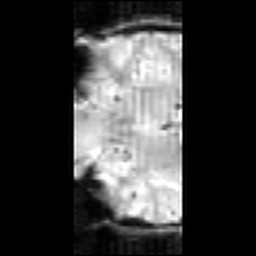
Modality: inplaneT2
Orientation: coronal
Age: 23
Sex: male